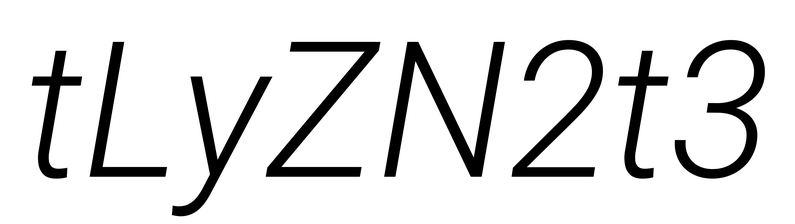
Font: Roboto-Italic_Light_Italic